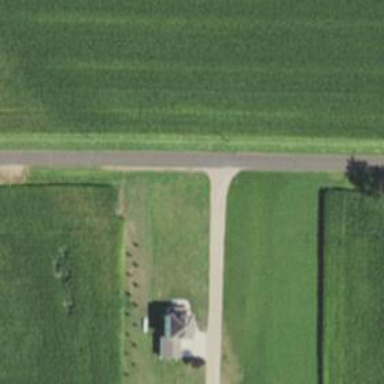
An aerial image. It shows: Driveway leading to service road.